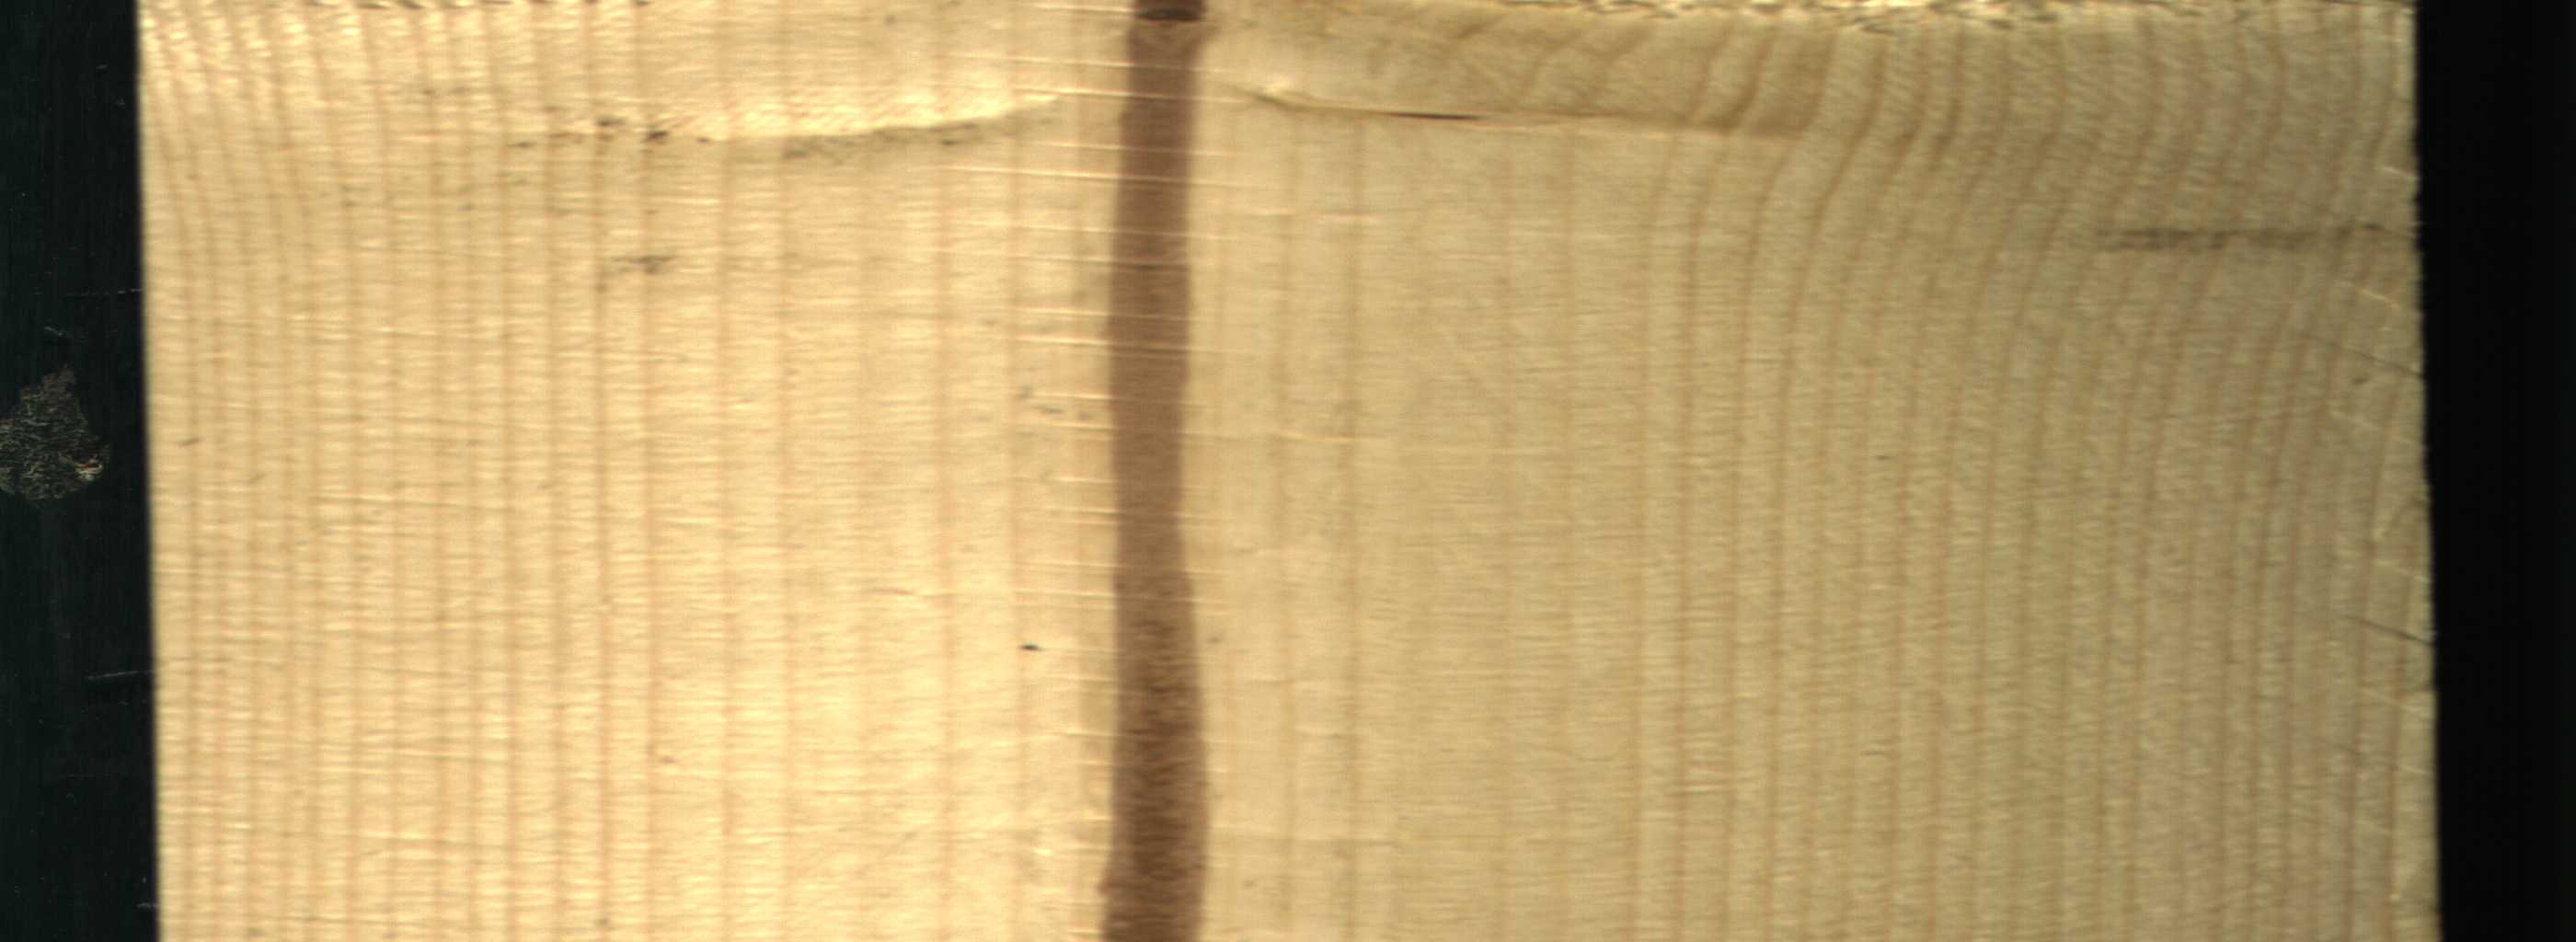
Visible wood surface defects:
Marrow
Live_Knot